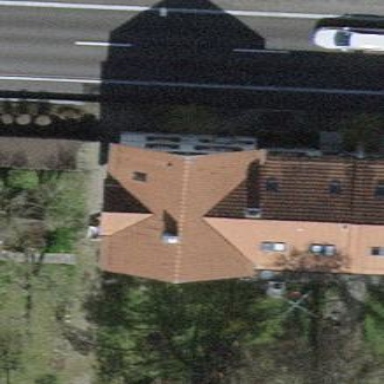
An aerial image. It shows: Building with tile roof.